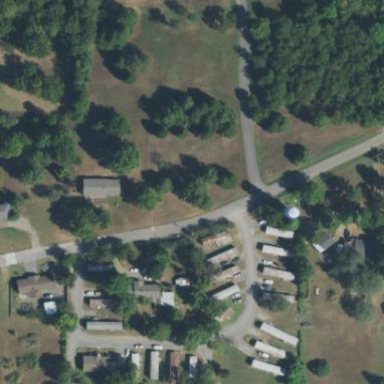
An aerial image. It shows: Residential area designated as trailer park.